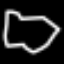
Label: octagon